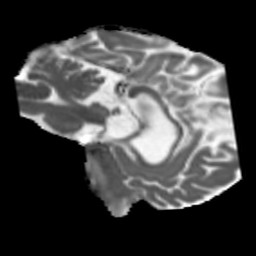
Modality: MD
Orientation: sagittal
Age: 40
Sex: male
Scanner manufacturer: siemens
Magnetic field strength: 3 T
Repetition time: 5.47 s
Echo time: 0.0854 s